Field crop: tomato
Growth stage: 1
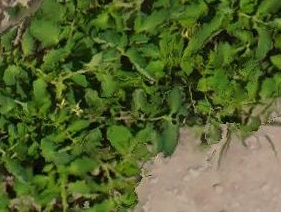
Species: tomato